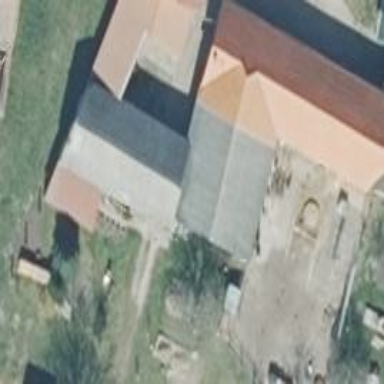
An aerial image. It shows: Cowshed building.